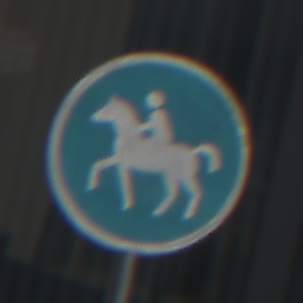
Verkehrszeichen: Reitweg
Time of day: MorningAfternoon
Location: Outdoor (Urban)
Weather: Clear
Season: NotSpecified
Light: Natural